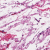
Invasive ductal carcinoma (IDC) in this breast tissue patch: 0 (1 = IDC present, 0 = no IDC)